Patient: sex F, age 43
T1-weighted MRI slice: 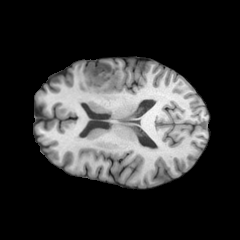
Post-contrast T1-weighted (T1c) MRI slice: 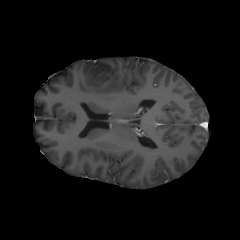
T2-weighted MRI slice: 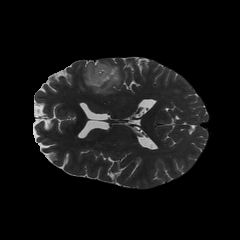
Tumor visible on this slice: yes
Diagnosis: Oligodendroglioma, IDH-mutant, 1p/19q-codeleted
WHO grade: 2